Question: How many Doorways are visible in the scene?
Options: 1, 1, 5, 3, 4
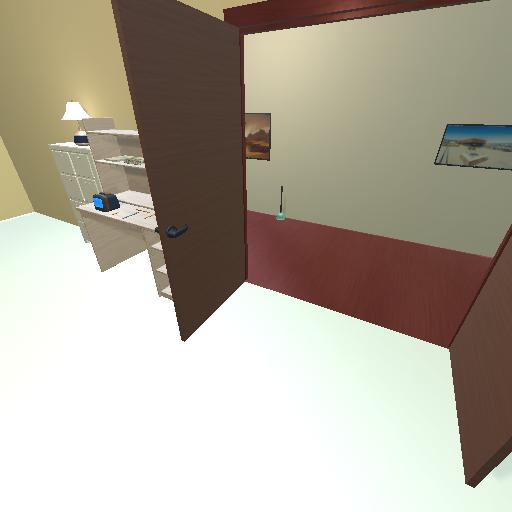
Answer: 1